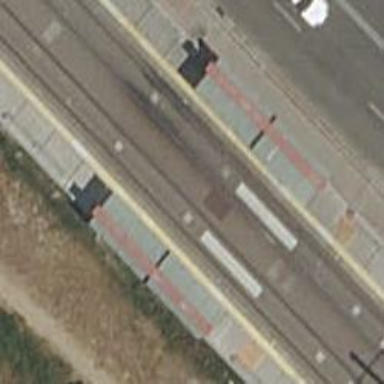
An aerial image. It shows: Railway stop with public transport stop position.